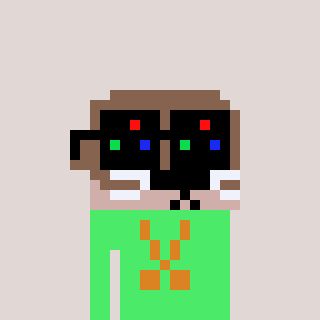
a pixel art character with square black sunglasses, a otter-shaped head and a teal-colored body on a warm background